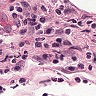
Metastatic tissue present: yes